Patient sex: M
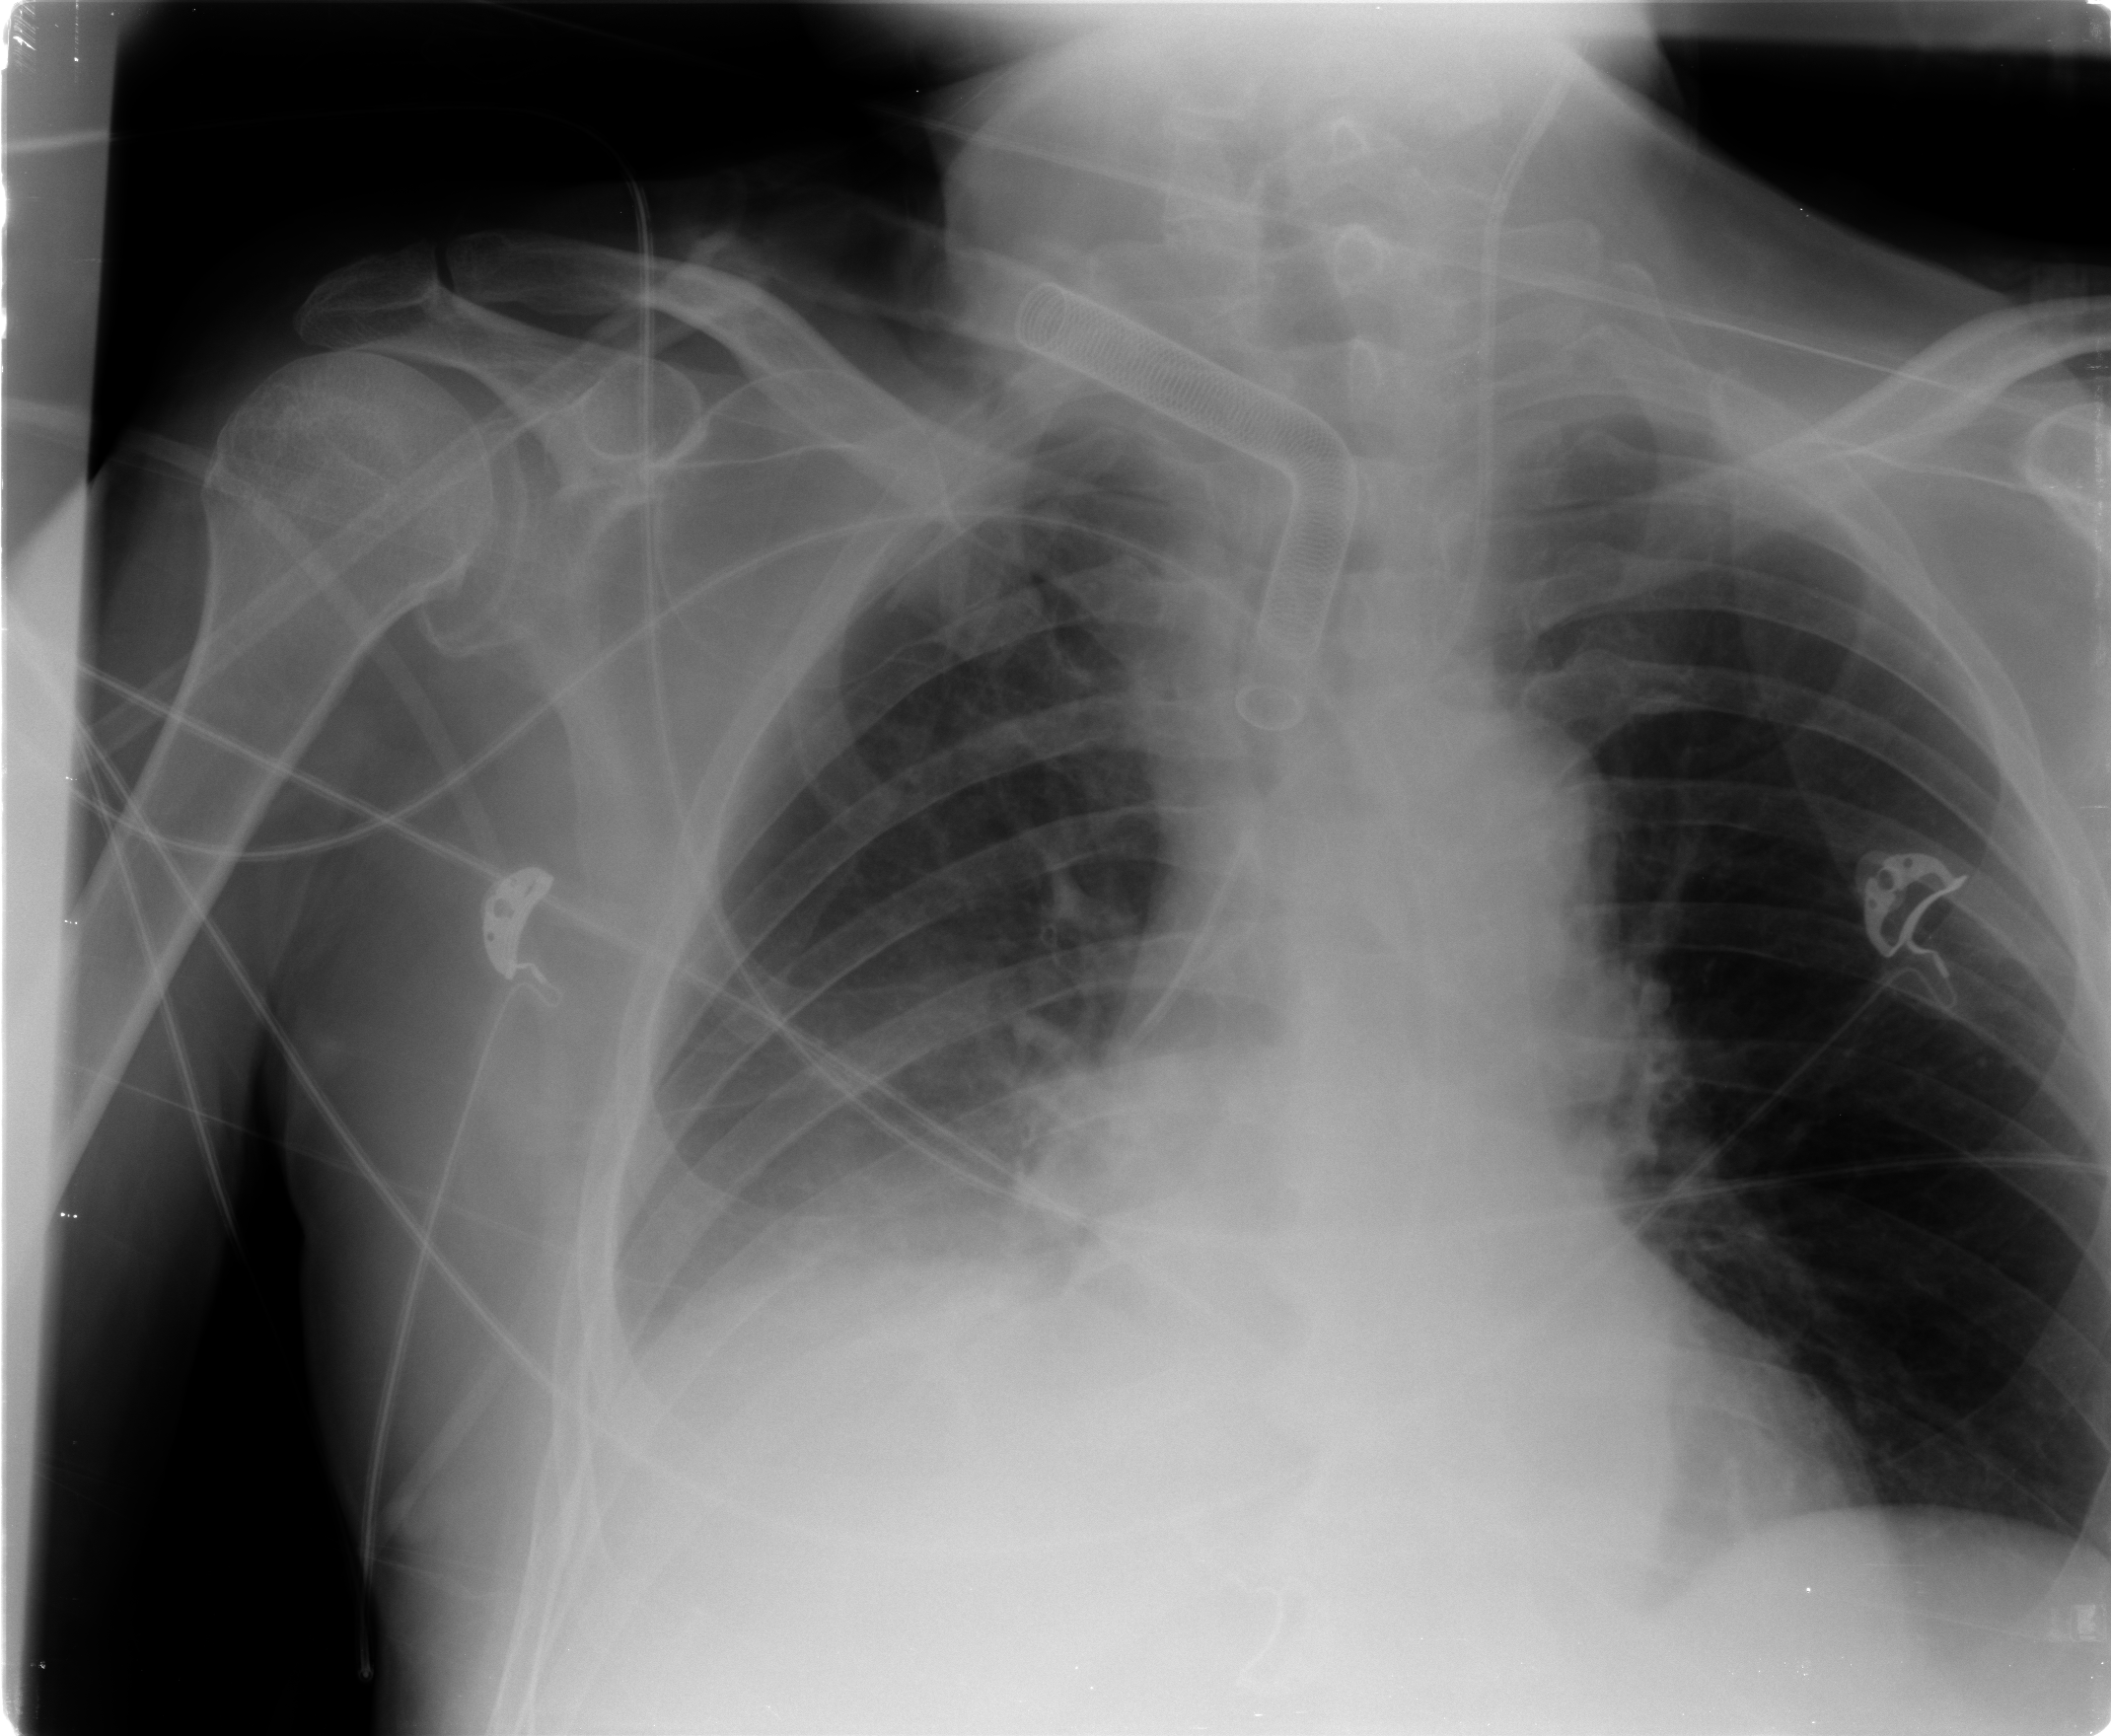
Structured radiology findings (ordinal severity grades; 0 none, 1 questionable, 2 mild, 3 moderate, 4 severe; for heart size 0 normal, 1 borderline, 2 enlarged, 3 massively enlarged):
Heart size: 0
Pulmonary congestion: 0
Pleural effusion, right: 2
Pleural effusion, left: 0
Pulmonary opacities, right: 0
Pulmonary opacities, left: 0
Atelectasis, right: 2
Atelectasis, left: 0